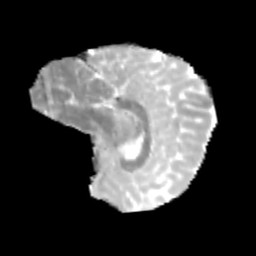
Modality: MD
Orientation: sagittal
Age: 13
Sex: male
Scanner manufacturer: siemens
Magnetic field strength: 3 T
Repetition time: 3.8 s
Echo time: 0.07 s